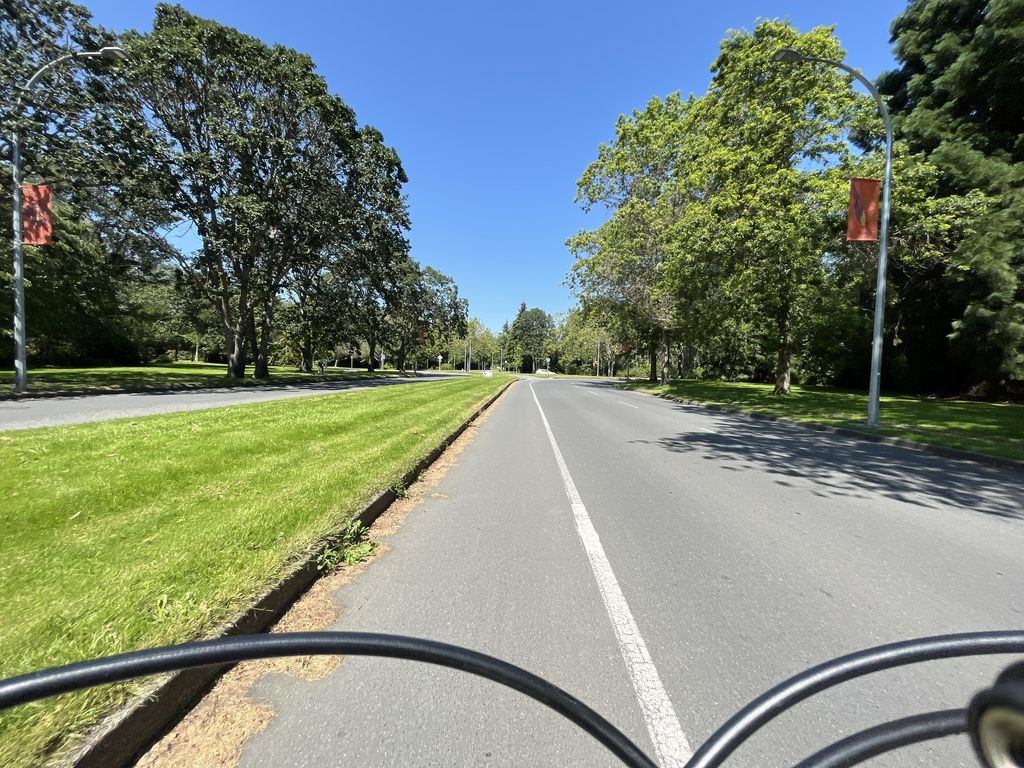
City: victoria